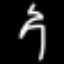
Label: palm tree